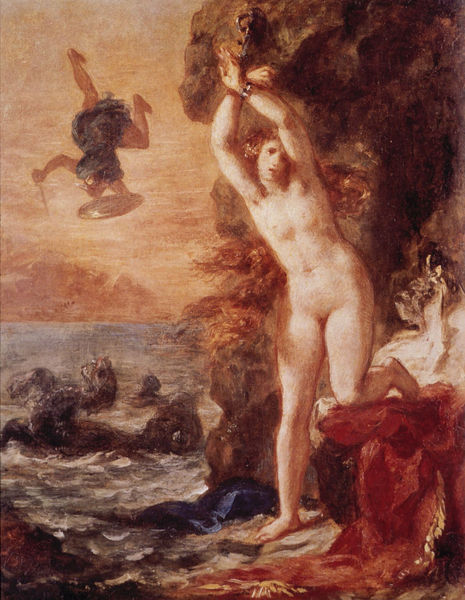
Titel: Perseus und Andromeda
Künstler: Eugène Delacroix
Standort: Baltimore (Maryland)
Institution: Baltimore Museum of Art
Schlagwörter: akt, baum, blau, felsen, feuer, gemälde, gestein, haut, held, himmel, kampf, kopf, kämpfer, körper, mann, meer, nackt, wasser, wolken, fluss, gelb, mädchen, see, ufer, braun, frau, haar, kleider, orange, rose, rot, tier, tuch, wolke, malerei, symbolismus, barock, faru, stein, steine, bild, hände, öl, horizont, busch, sonne, gewand, haare, stoff, tücher, kind, höhle, renaissance, engel, beine, fell, fesseln, bein, küste, strand, welle, wellen, fels, kette, angst, luft, not, sturm, kissen, fallen, abendrot, schild, antike, unbekleidet, flug, jungfrau, gefahr, gefangen, schwert, ketten, fliegend, helm, mythologie, göttin, hilfe, gefangene, böcklin, nymphe, dolch, flehen, fall, sturz, grotte, perseus, opfer, hermes, götterbote, merkur, amor, arnold, ungeheuer, drachen, drache, rettung, drachentöter, georg, heiliger georg, michael, monster, untier, fessel, delacroix, kid, retter, quelle, william, lindwurm, seeschlange, seeungeheuer, gefesselt, absturz, blake, aphrodite, angekettet, ikarus, hl. georg, jammern, befreiung, moreau, weolke, andromeda, ungetier, handschellen, agst, andromedar, danae, felss, st. georg, merkus, niere, gorizont, schwert schild, ungehäuer, scylla, seeschlangew